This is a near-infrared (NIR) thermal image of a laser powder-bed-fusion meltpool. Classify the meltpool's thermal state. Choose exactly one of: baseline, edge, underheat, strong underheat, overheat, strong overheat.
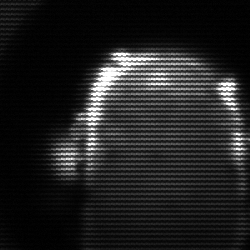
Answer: baseline